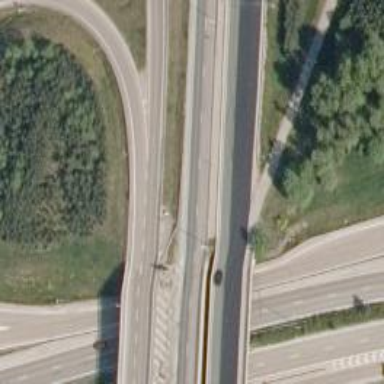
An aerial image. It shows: Bridge with asphalt surface carrying trunk highway.